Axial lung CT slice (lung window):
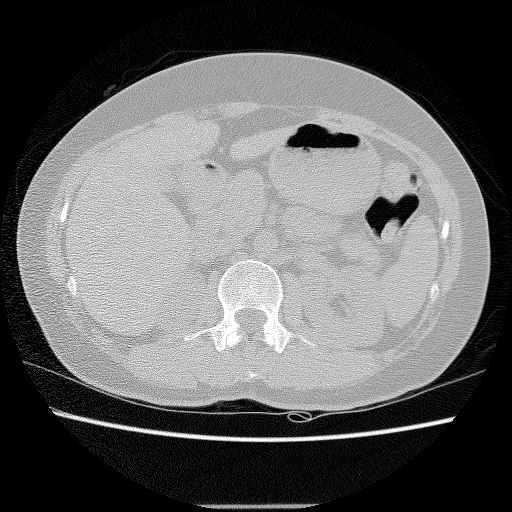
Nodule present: no